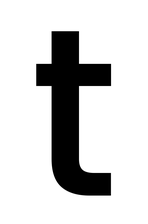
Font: Poppins-Medium